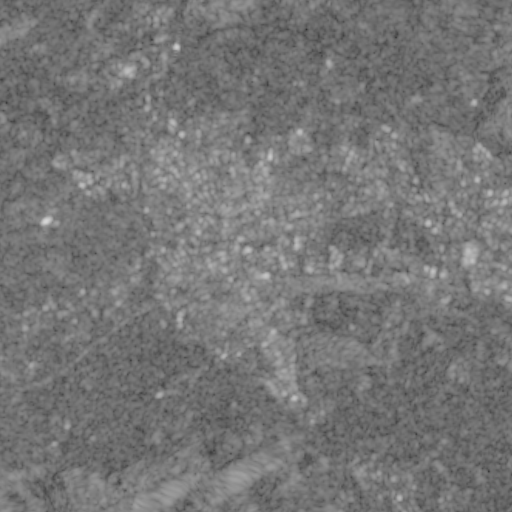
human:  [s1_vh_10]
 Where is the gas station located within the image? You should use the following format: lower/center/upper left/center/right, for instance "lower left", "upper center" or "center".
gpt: The gas station is located in the lower right of the image.
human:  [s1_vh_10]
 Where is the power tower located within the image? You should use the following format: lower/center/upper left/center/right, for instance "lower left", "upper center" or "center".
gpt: The power tower is located in the lower of the image.
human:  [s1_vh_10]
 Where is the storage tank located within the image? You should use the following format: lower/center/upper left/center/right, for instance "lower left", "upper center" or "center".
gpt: The storage tank is located in the center left of the image.
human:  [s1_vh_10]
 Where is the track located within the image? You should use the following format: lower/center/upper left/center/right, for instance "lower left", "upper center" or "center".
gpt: The track is located in the center of the image.
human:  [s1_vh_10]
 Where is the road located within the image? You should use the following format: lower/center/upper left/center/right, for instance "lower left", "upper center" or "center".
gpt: There is no road in the image.

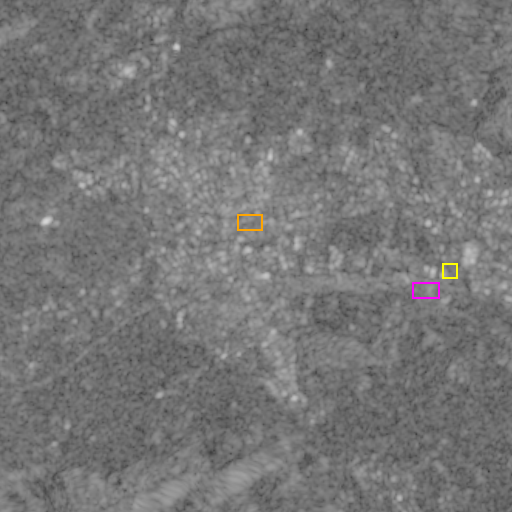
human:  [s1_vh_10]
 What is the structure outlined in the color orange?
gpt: The structure outlined in orange is a park.
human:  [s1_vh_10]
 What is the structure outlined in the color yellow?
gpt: The structure outlined in yellow is a parking lot.
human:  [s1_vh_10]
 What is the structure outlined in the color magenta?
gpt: The structure outlined in magenta is a power substation.
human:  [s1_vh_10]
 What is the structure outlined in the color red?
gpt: There is no red outline.